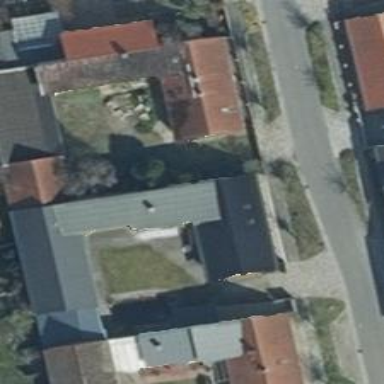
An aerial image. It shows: Simple house.